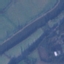
Label: River